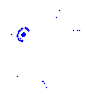
Particle: kaon